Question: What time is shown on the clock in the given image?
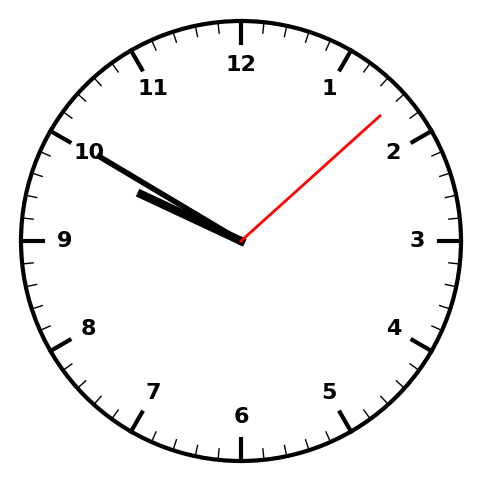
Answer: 09:50:08